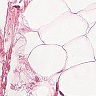
Metastatic tissue present: no